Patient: sex F, age 58
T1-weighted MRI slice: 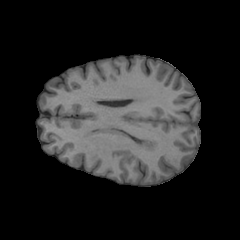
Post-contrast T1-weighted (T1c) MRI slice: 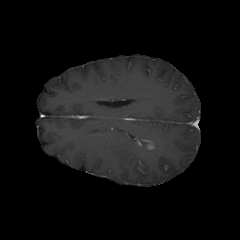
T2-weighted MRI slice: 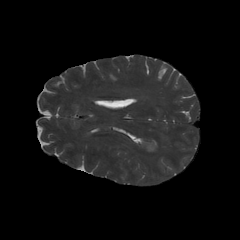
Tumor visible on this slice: yes
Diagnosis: Glioblastoma, IDH-wildtype
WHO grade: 4